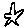
Label: star